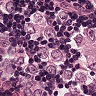
Metastatic tissue present: yes